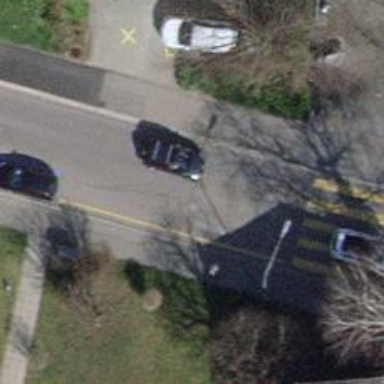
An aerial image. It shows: Asphalt road featuring traffic-calming cushion.